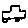
Label: car